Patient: sex F, age 77
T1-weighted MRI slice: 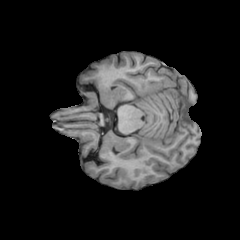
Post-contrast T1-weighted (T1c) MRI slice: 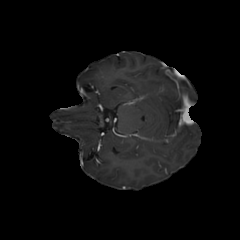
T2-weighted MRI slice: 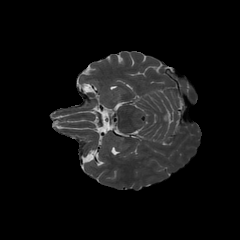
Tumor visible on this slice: no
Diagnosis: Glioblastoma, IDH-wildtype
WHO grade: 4